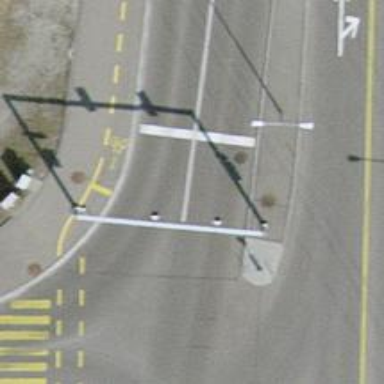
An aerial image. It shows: Road with traffic signals.